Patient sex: M
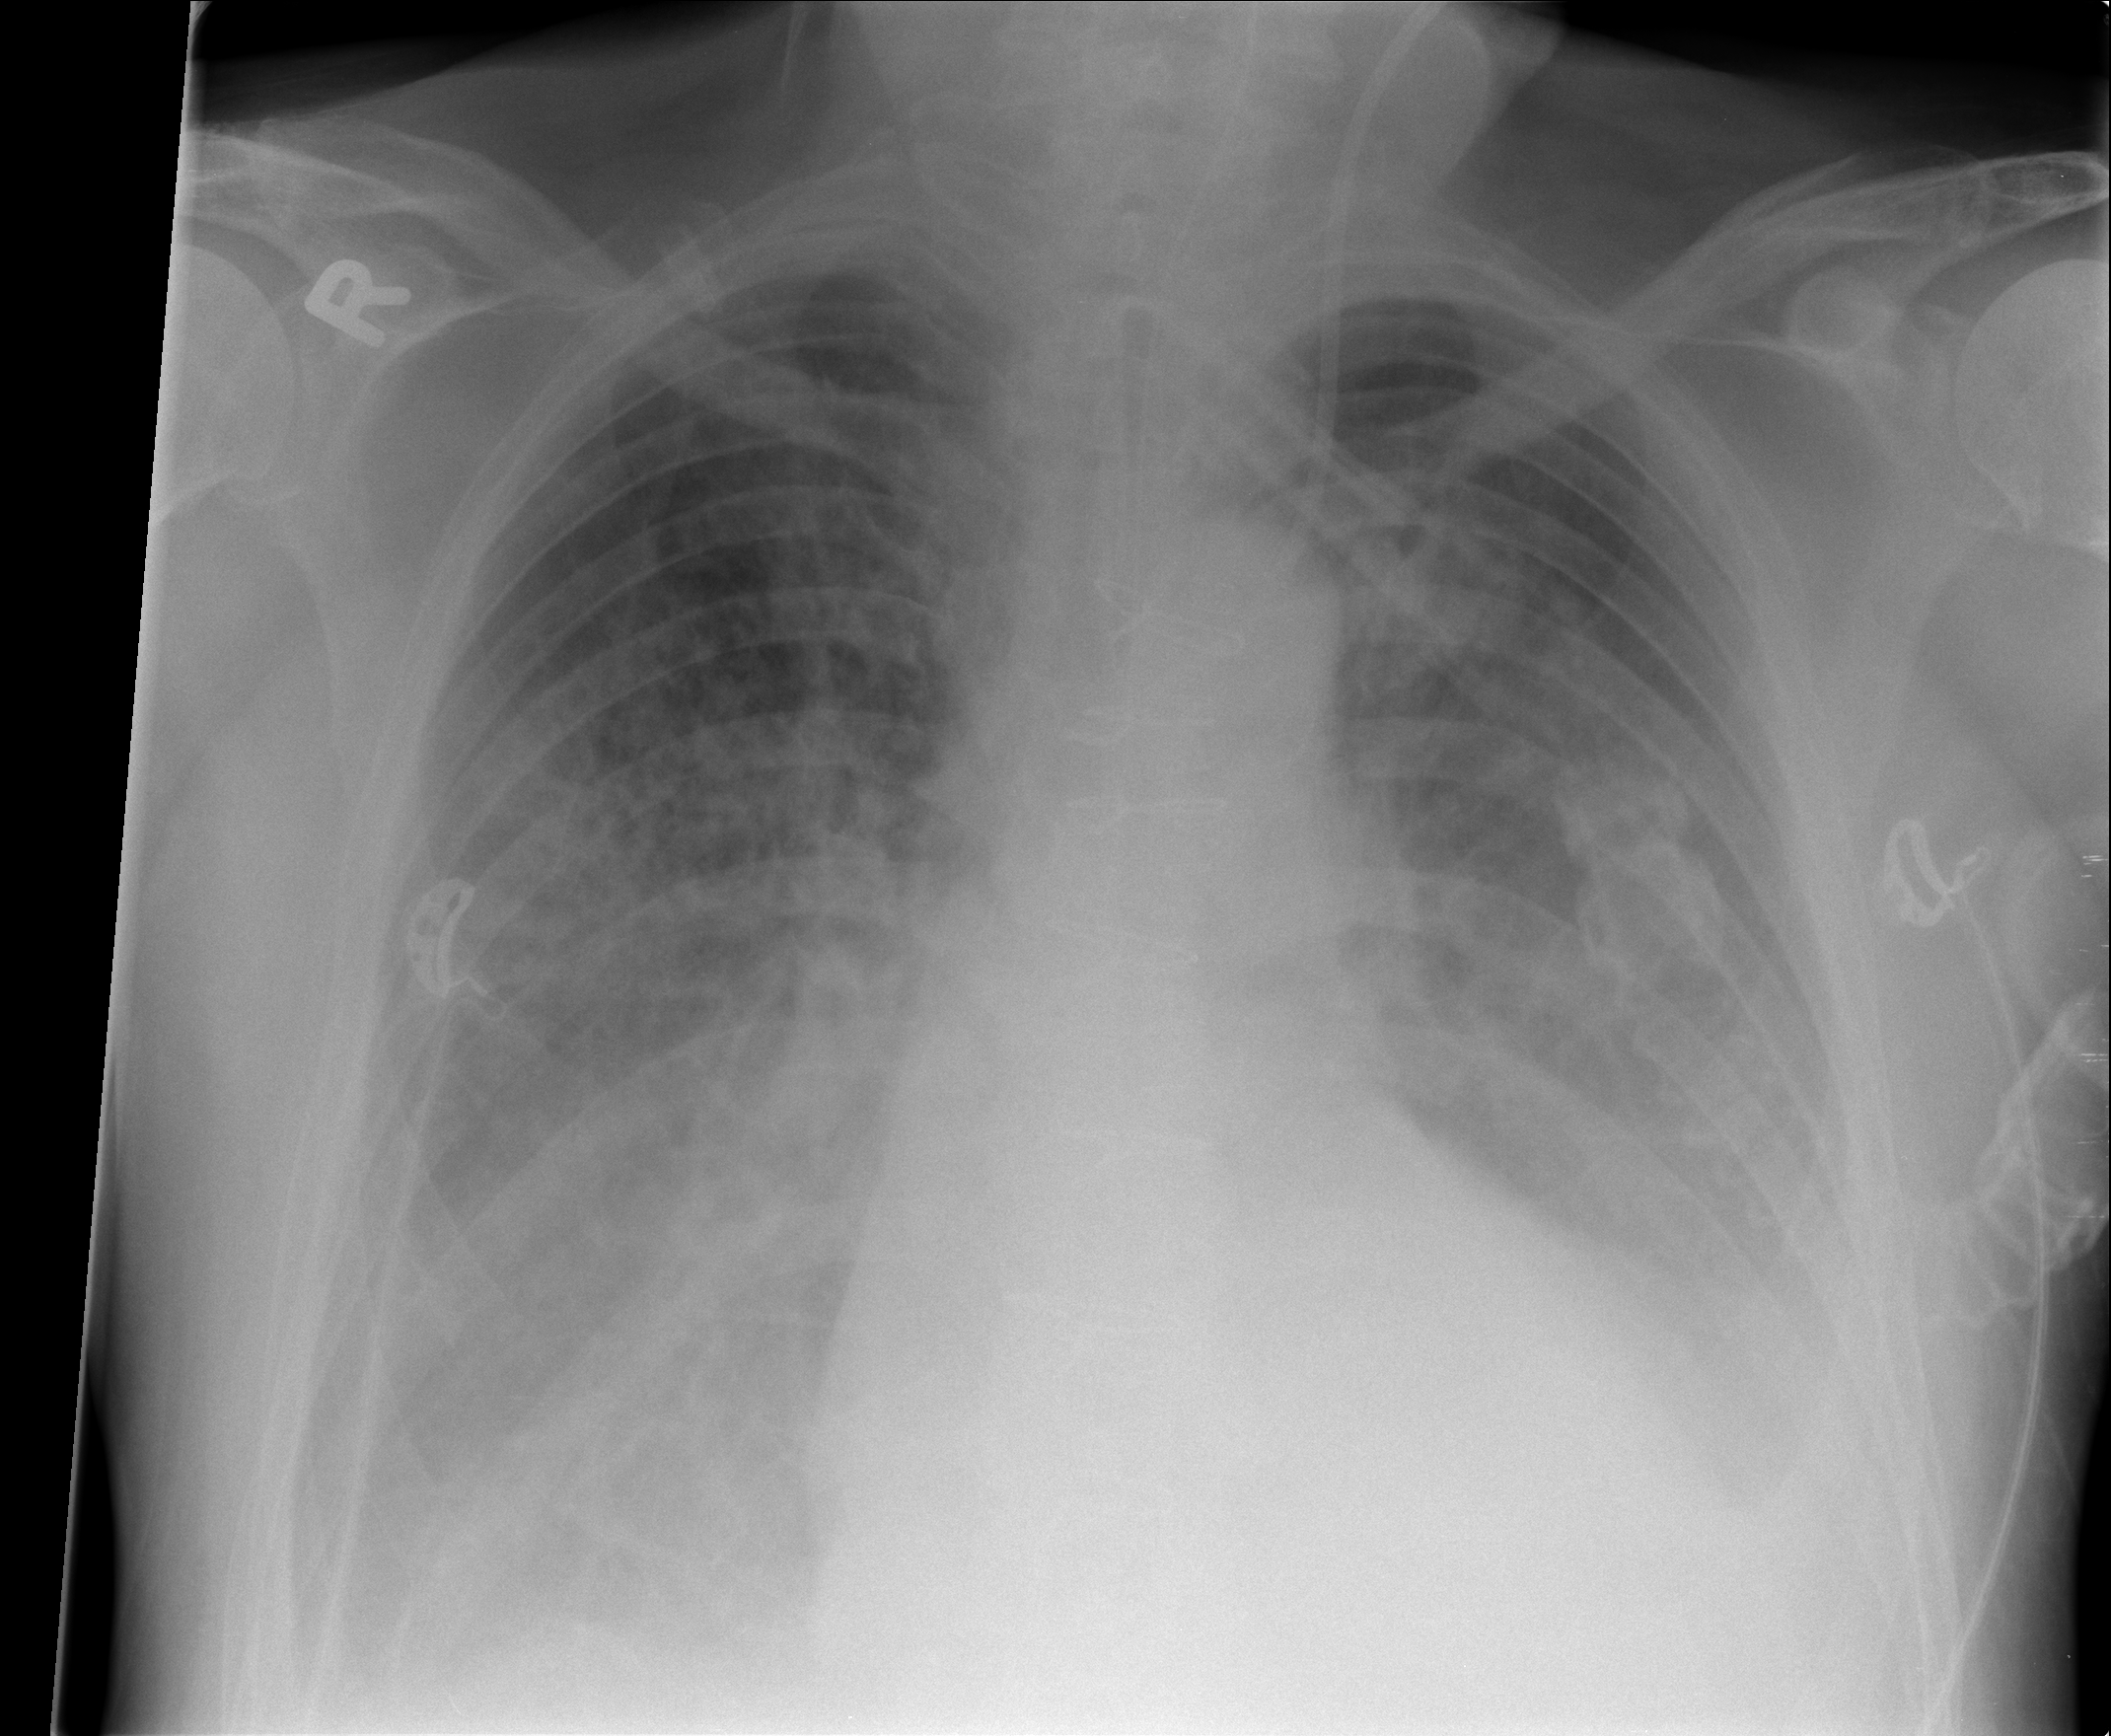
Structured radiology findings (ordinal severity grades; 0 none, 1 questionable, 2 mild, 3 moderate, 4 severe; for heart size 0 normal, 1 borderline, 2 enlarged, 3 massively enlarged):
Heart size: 2
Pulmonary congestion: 2
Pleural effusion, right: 3
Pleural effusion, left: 3
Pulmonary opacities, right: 2
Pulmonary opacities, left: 2
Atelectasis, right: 2
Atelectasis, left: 2